Question: My code:
'''
import Pkg
Pkg.add("PyPlot")
using PyPlot
e = 0.0
eta = 1e - 4
wmin = -2.0
wmax = 2.0
Nw = 1000
w =range(wmin, wmax, Nw)
g = 1 ./ (w .- e .+ eta * im)
t = 1.0
g2 = g .^2
Gsemi = (1 ./ (g*2*t^2)) .* (1 .- sqrt(1 .- 4*t^2*g .^2)) //Error line
Ginf = Gsemi ./ (1 .- Gsemi .^ 2 * t^2)
xlabel(L"Energy $\omega $", fontsize=20)
ylabel("Density of states", fontsize=20)
axis([-2,2,0,1.4])
plot(w, (-1.0/pi)*imag(Ginf), linewidth=3.0)
'''
The error message:

How can I fix this? sorry my english is bad, thank for anwers
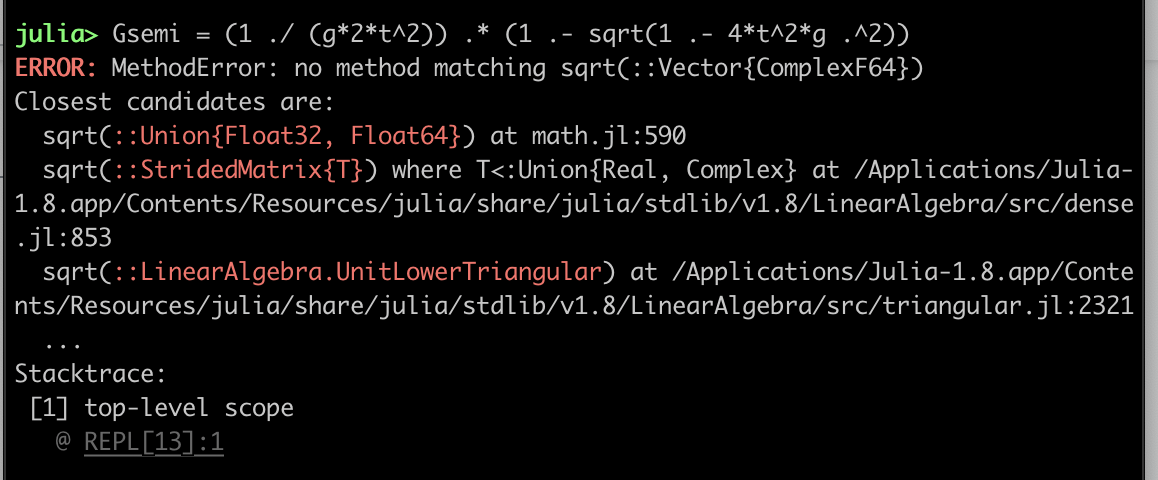
Answer: This particular error happens because you cannot take the square root of a vector, since it does not make sense mathematically.
But you take the square root of each element separately. To do that add a dot to the 'sqrt' function call:
'''
sqrt.(1 .- 4*t^2*g .^2)
'''
But you should really add more dots on that line to save some temporary allocations. You can do that with the '@.' macro instead of dotting everything by hand, like this:
'''
Gsemi = @. (1 / (g*2*t^2) * (1 - sqrt(1 - 4*t^2*g^2)))
'''
Now, all operations will be element-wise.
Also, make sure to put your code inside a function.